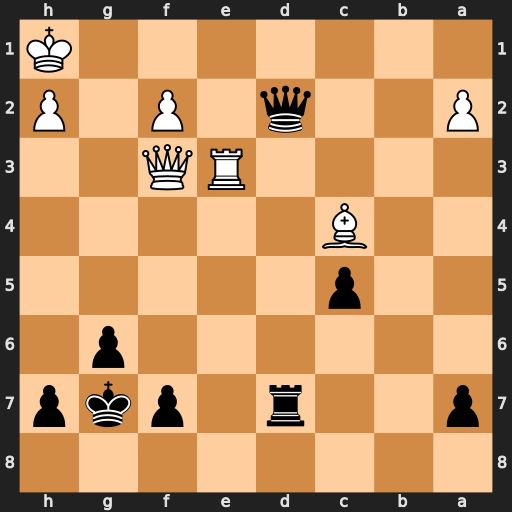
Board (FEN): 8/p2r1pkp/6p1/2p5/2B5/4RQ2/P2q1P1P/7K
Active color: b
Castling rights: -
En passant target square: -
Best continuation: Qc1+ Kg2 Qxc4